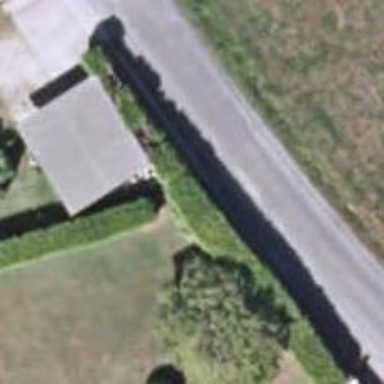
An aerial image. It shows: Fence.